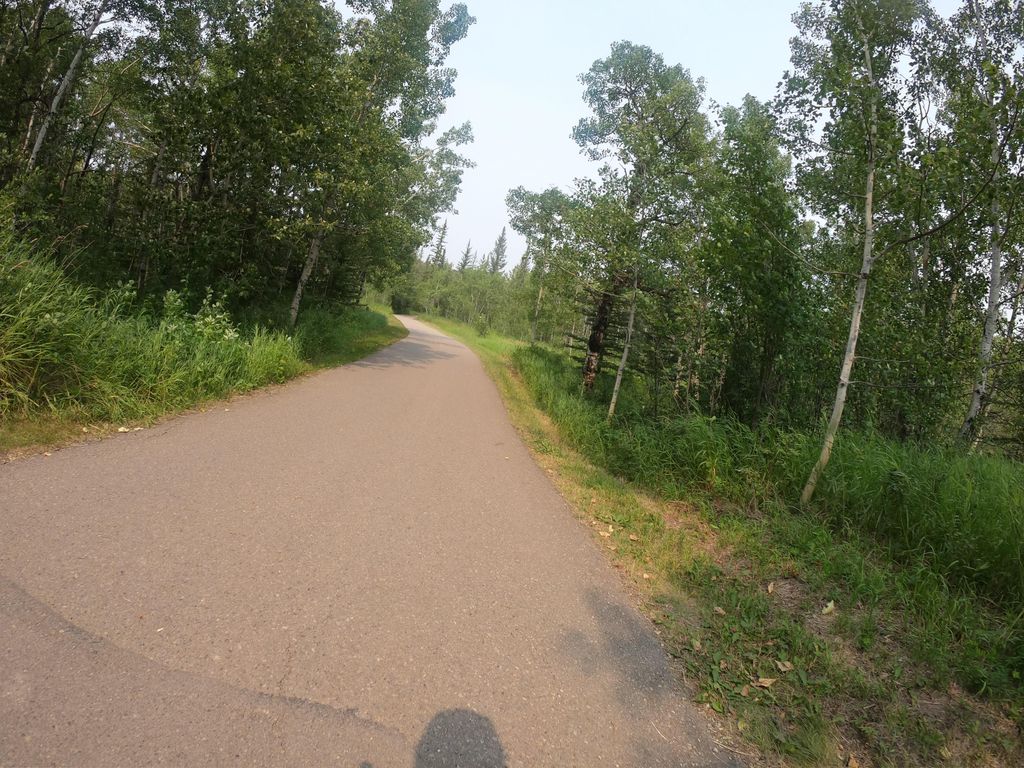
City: calgary